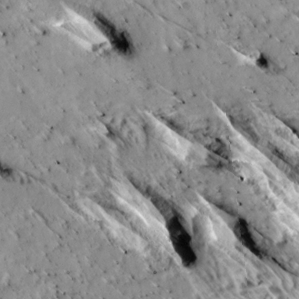
Label: non_frost